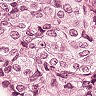
Metastatic tissue present: yes